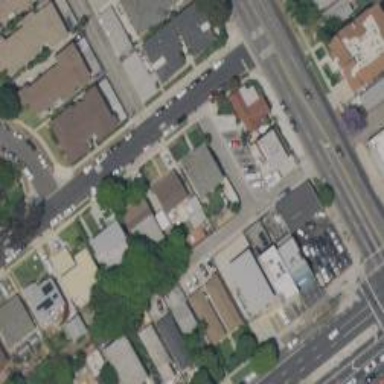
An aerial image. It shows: Alley classified as service road.